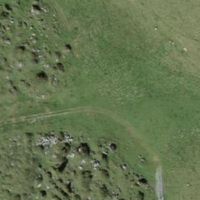
EUNIS habitat code: 23
Species observed at this site:
Milvus milvus